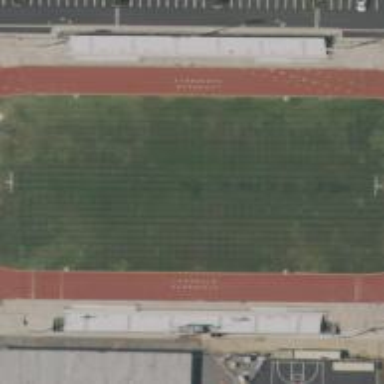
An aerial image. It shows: American football pitch for leisure and sport activities.